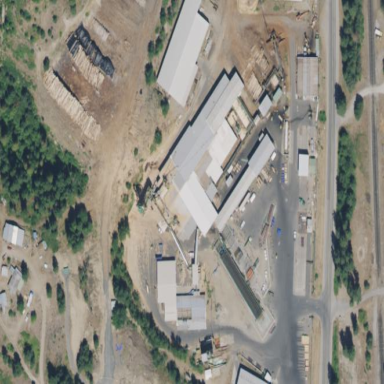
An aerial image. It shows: Sawmill building.